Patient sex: F
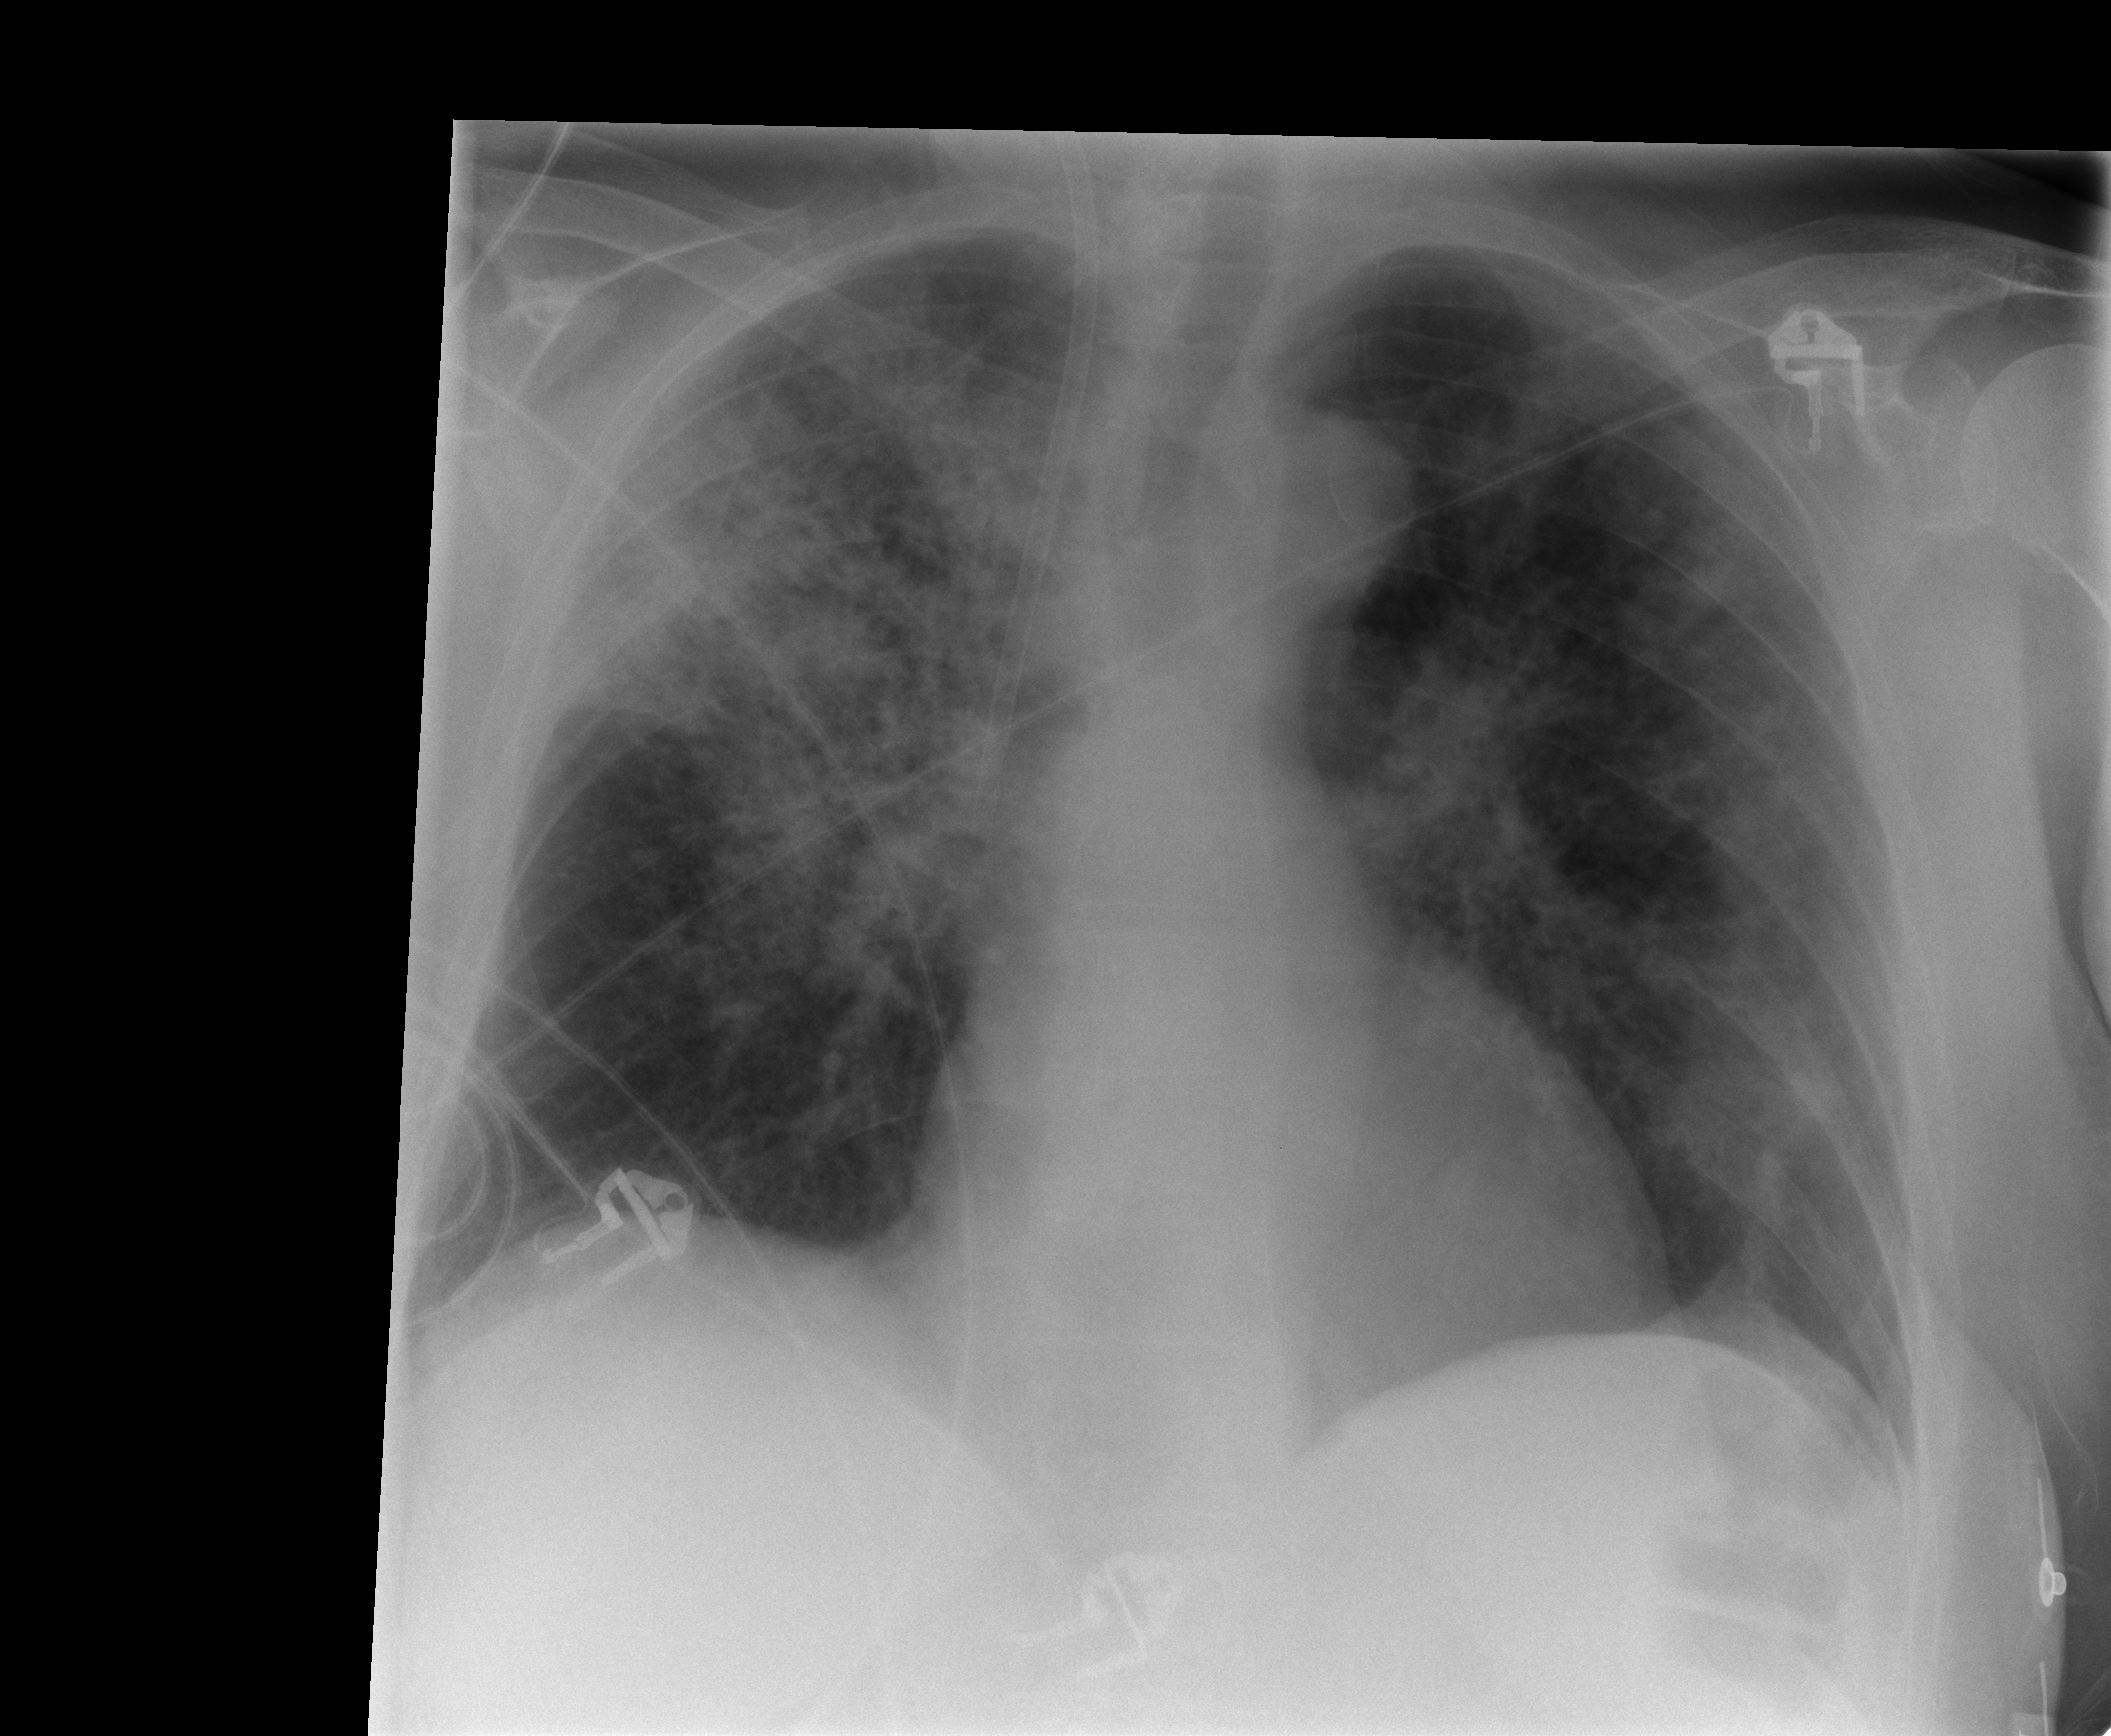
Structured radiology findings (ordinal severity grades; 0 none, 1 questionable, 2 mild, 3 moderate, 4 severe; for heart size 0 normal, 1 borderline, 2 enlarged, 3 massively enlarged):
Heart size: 1
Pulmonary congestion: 1
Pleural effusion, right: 0
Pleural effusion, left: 0
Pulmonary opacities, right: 3
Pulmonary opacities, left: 2
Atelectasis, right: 3
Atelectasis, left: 2